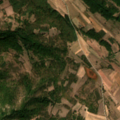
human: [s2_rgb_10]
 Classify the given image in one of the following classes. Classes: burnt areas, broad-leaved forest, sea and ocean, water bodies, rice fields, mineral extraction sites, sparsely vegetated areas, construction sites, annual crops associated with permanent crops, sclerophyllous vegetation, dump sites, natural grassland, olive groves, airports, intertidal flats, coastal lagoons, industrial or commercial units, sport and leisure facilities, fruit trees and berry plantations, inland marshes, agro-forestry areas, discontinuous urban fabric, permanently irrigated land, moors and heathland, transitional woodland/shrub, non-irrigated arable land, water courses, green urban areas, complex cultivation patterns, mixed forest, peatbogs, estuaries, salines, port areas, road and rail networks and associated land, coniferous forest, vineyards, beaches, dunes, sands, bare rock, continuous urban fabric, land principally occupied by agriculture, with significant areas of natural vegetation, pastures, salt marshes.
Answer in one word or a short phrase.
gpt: complex cultivation patterns, land principally occupied by agriculture, with significant areas of natural vegetation, broad-leaved forest, transitional woodland/shrub